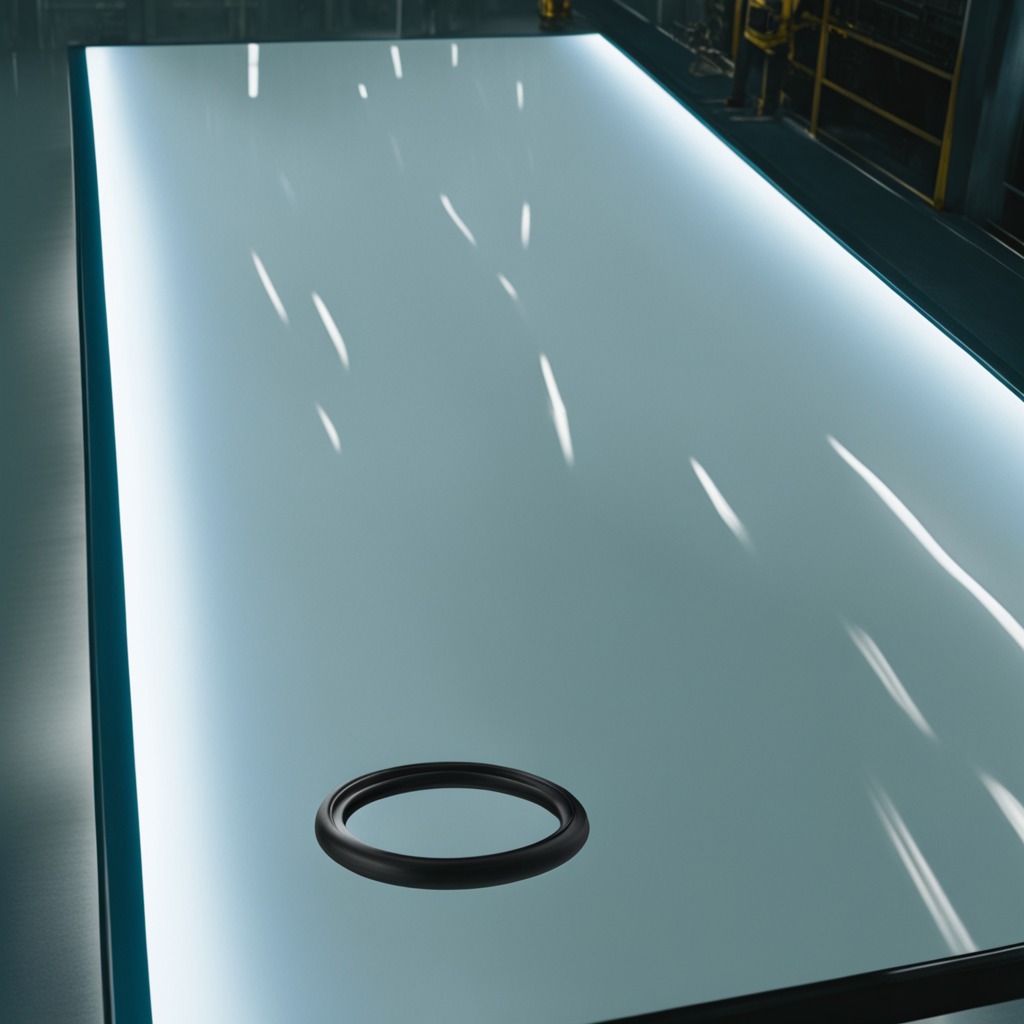
A rubber O-ring is lying on the high-gloss table.